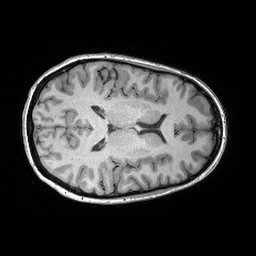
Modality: T1w
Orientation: axial
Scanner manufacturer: siemens
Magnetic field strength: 3 T
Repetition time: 2.3 s
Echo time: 0.00298 s